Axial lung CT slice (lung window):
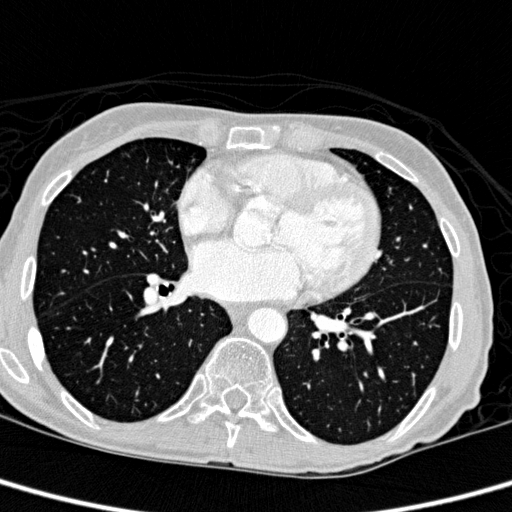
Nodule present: no